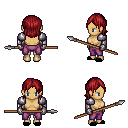
a pixel art fantasy rpg character, female body template, human, tanned skin, steel arm armor, magenta pants, brunette long bangs hairstyle, metal gloves, black slippers, spear, four views (front, back, left, right), 2x2 character sprite sheet, small pixel art, hard edges, no anti-aliasing